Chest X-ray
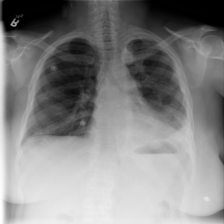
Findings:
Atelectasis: negative
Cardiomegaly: negative
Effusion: negative
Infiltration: positive
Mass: negative
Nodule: negative
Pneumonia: negative
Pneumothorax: negative
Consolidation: negative
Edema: negative
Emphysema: negative
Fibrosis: negative
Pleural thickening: positive
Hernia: negative